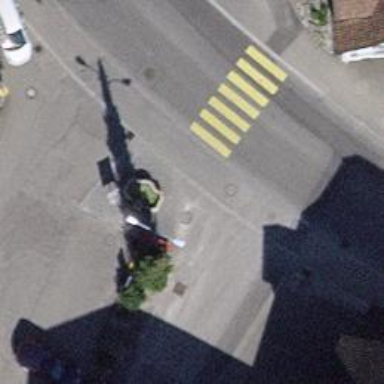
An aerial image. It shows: Bench.